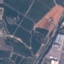
Land use / land cover: PermanentCrop